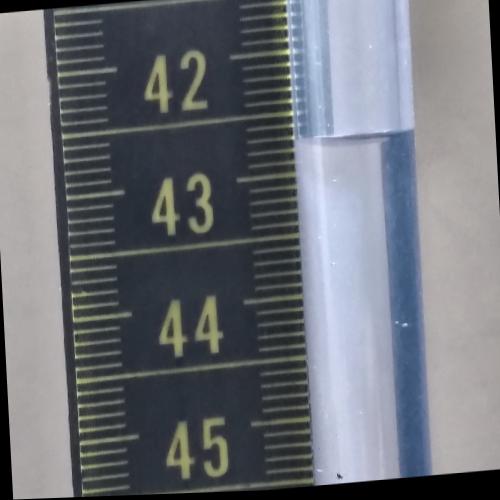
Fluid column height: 42.7 cm